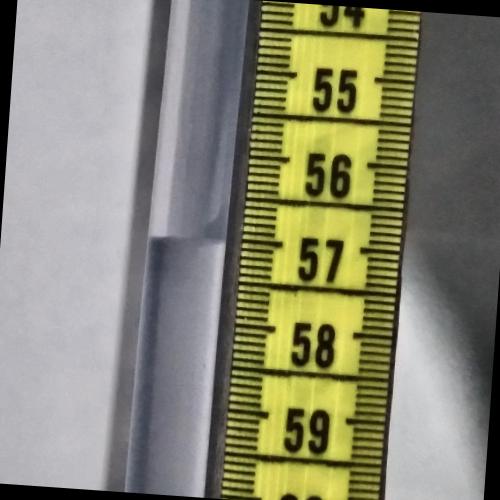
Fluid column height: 57.0 cm